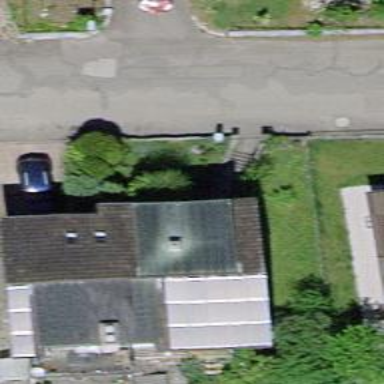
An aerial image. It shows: Simple and straightforward house.